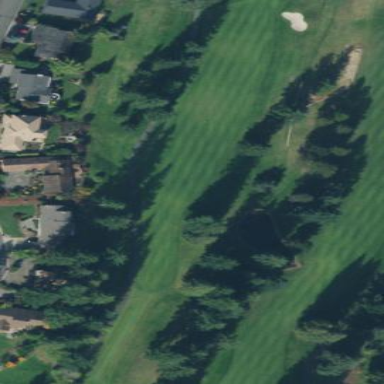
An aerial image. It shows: Area of rough grass used for golf.